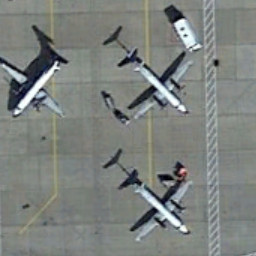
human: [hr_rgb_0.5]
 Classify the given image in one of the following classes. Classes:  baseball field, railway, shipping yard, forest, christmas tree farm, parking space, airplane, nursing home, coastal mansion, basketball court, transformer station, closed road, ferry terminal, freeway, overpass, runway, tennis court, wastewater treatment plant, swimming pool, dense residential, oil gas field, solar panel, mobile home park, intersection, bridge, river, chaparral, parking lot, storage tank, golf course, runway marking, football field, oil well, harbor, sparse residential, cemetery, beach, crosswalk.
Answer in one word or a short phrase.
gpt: airplane